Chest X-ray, PA view. Patient: 50 years old, sex M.
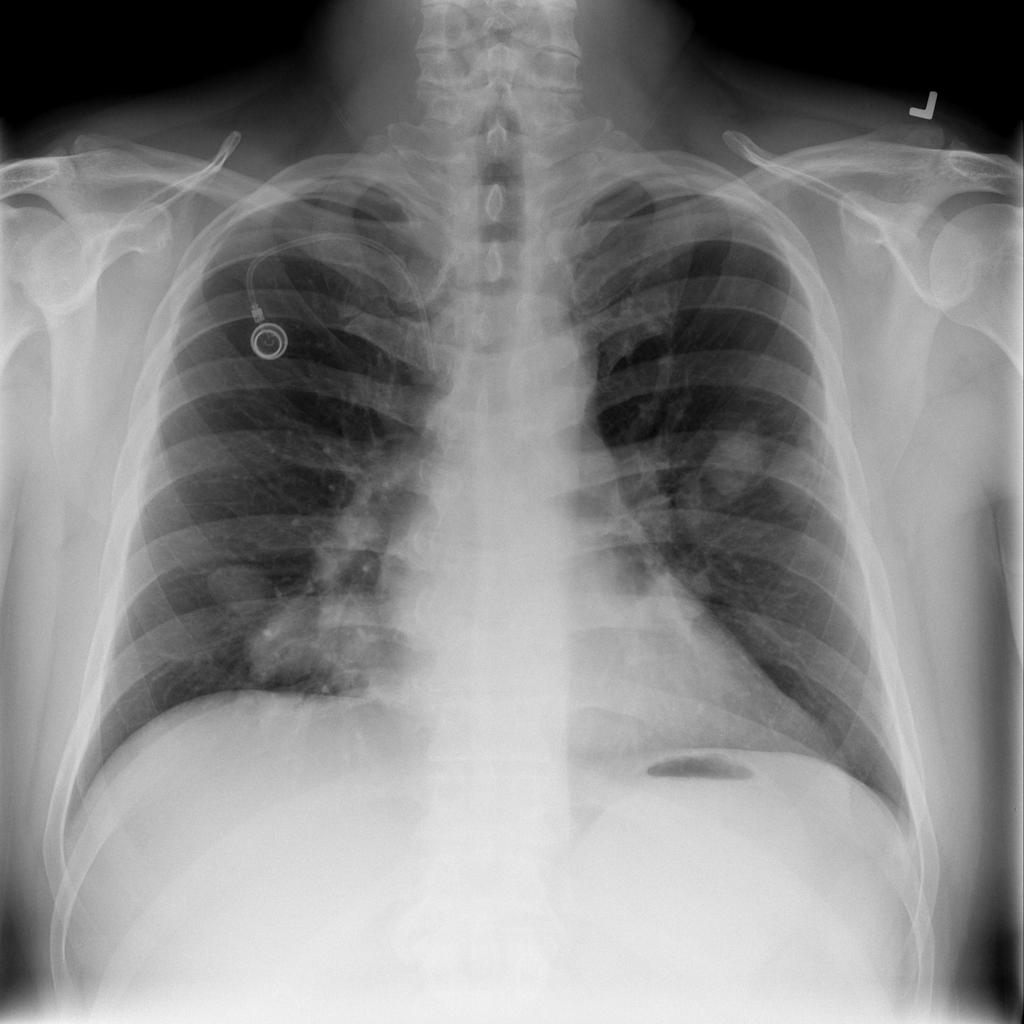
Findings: Nodule